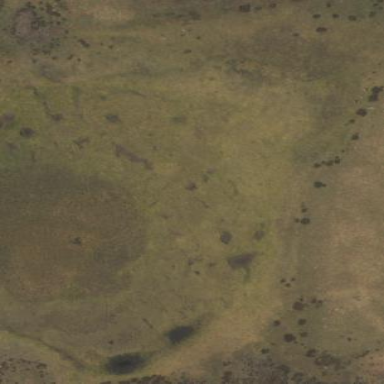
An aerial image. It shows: Wetland area characterized by wet meadow.